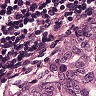
Metastatic tissue present: yes